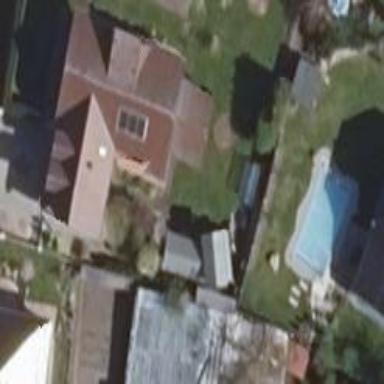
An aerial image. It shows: Simple house.